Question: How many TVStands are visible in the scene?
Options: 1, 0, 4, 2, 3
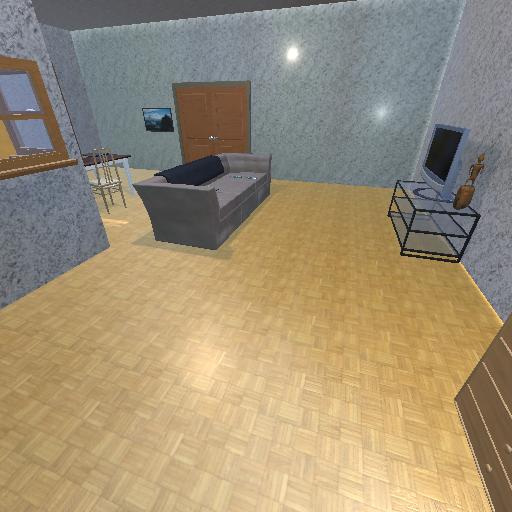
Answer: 1